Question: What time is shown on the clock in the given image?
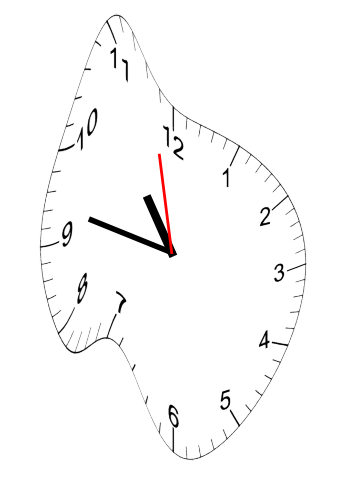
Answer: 10:46:58